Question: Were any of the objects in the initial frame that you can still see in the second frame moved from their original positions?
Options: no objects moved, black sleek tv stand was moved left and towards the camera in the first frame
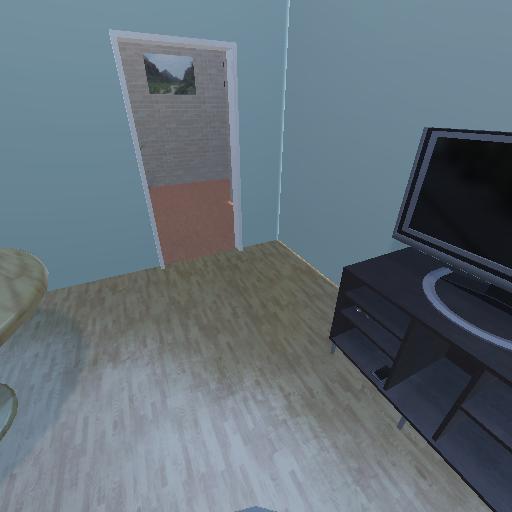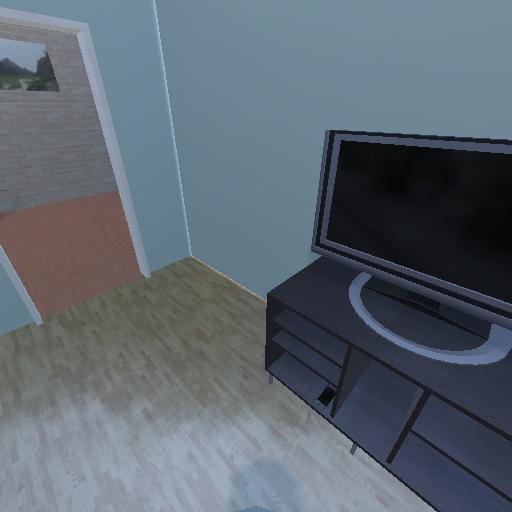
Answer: no objects moved